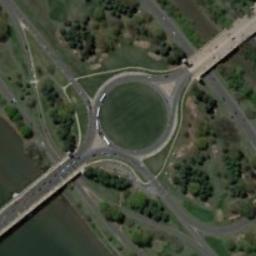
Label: roundabout